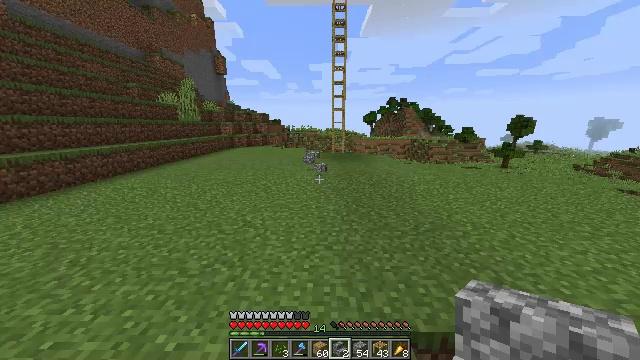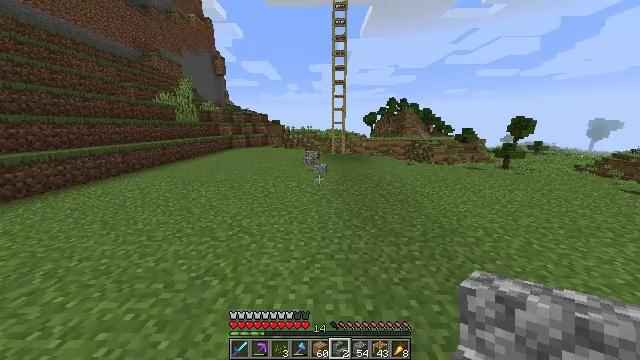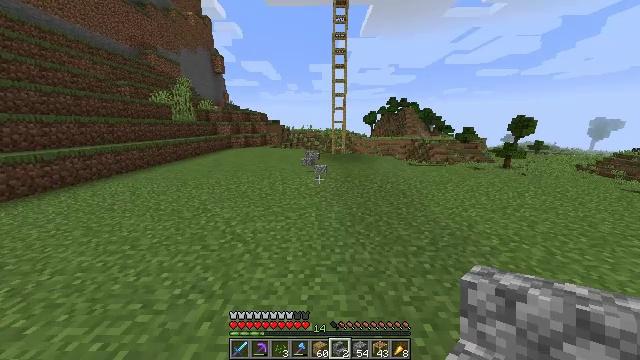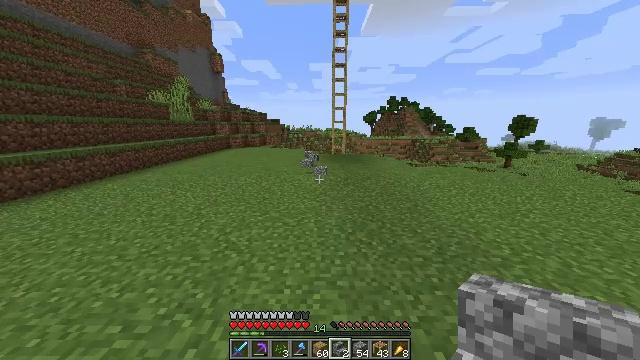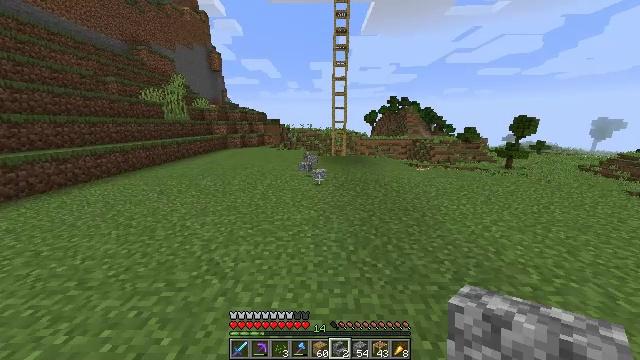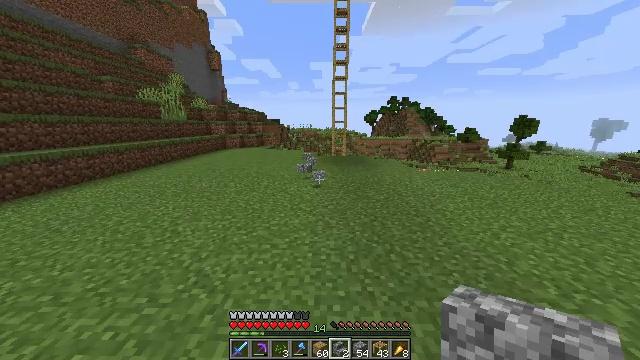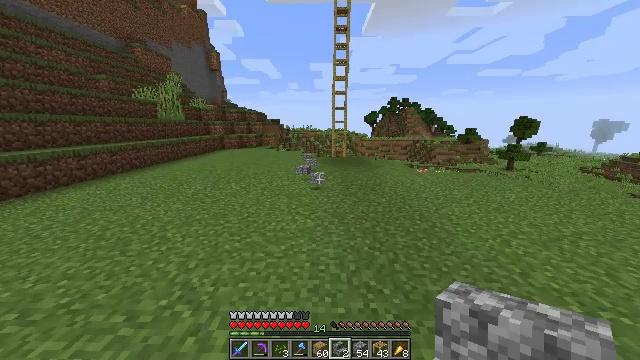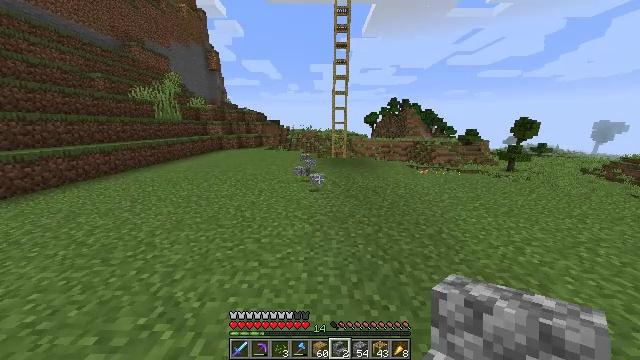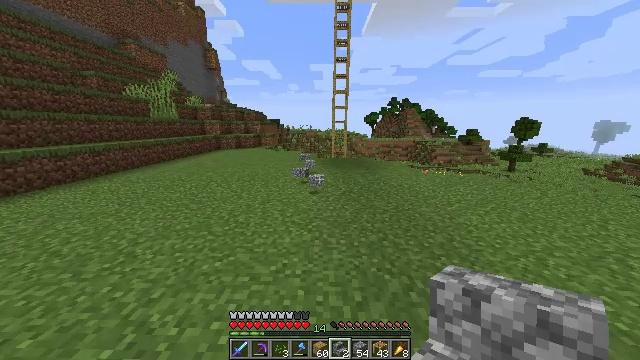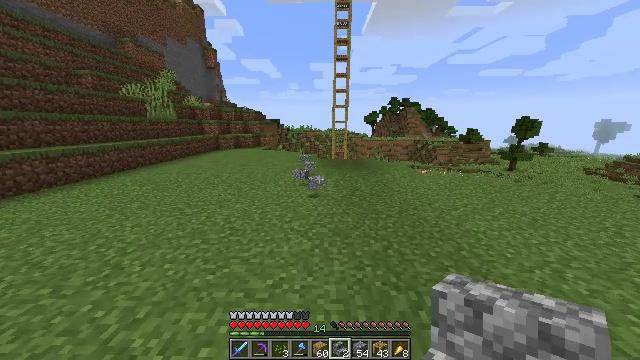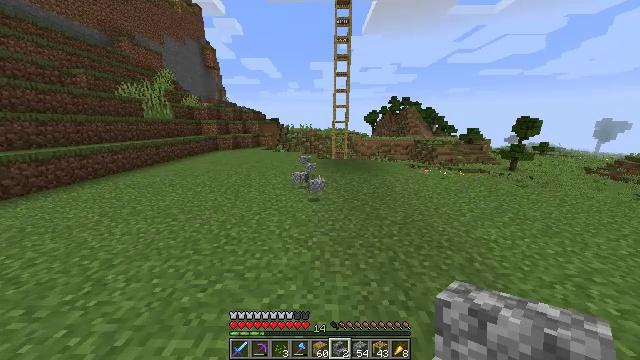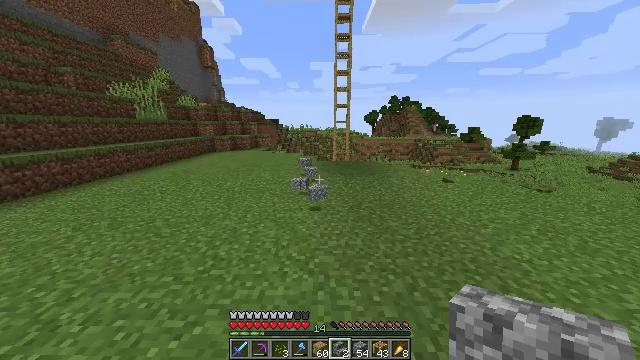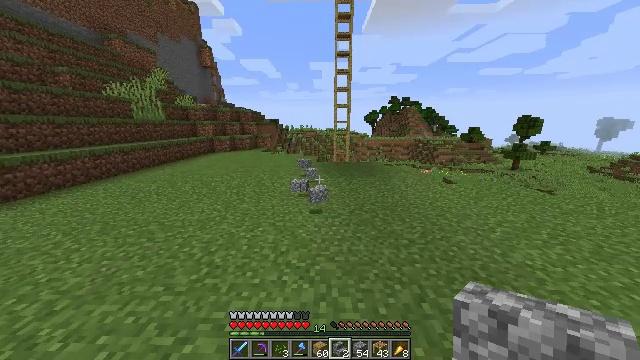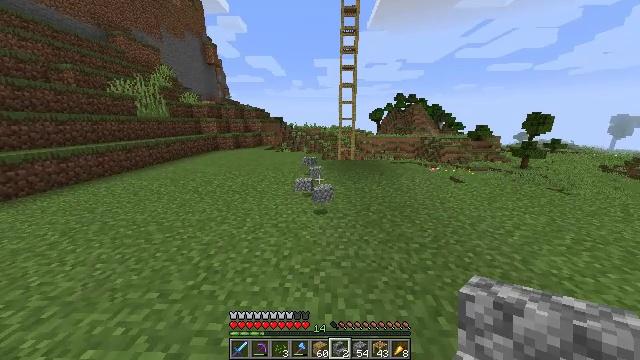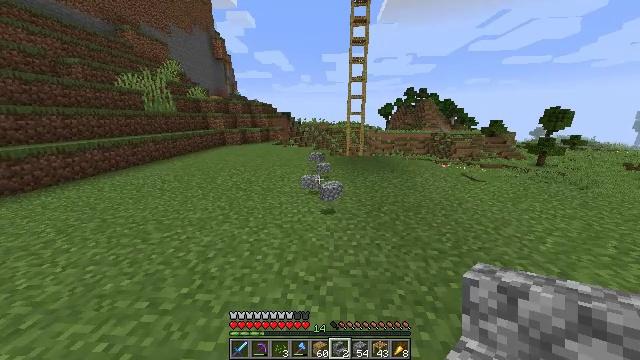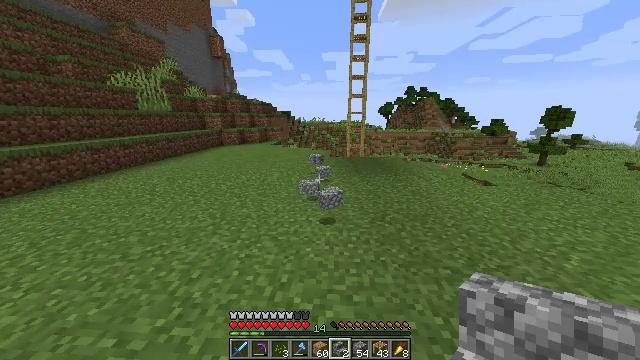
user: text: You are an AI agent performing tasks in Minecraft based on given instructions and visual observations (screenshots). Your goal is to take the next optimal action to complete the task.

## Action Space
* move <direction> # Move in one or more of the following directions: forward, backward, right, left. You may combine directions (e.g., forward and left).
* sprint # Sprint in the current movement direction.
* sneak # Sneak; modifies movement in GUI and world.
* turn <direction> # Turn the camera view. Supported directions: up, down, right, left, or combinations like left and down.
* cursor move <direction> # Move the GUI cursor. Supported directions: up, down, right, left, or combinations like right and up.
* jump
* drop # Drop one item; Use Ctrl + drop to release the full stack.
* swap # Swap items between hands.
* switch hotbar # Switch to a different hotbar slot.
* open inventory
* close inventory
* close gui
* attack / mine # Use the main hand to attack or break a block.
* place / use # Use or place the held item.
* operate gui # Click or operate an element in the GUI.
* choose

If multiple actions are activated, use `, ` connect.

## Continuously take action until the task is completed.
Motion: motion action
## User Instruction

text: Collect scaffolding blocks.
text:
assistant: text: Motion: move forward, sprint
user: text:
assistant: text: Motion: move forward, sprint
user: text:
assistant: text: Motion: move forward
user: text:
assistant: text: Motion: move forward
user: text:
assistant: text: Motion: move forward
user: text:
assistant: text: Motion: move forward
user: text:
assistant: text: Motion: move forward
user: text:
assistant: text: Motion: move forward, sprint
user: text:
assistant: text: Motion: move forward, sprint
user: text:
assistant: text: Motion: move forward, sprint
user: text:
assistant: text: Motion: move forward, sprint
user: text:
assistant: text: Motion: move forward, sprint
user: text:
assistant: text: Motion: move forward, turn left
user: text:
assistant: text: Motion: move forward, turn left and down
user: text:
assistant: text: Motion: move forward
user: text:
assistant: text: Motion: move forward
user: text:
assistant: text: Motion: move forward
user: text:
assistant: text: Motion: move forward
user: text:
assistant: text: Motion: move forward, sprint
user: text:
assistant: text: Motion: move forward, sprint
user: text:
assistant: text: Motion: move forward, sprint
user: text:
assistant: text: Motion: move forward, sprint
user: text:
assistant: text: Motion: move forward, sprint
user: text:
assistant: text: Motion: move forward
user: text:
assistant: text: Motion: move forward
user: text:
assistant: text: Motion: move forward
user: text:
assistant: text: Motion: move forward
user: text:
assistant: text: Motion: move forward
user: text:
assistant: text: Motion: move forward
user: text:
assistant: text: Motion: move forward